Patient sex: M
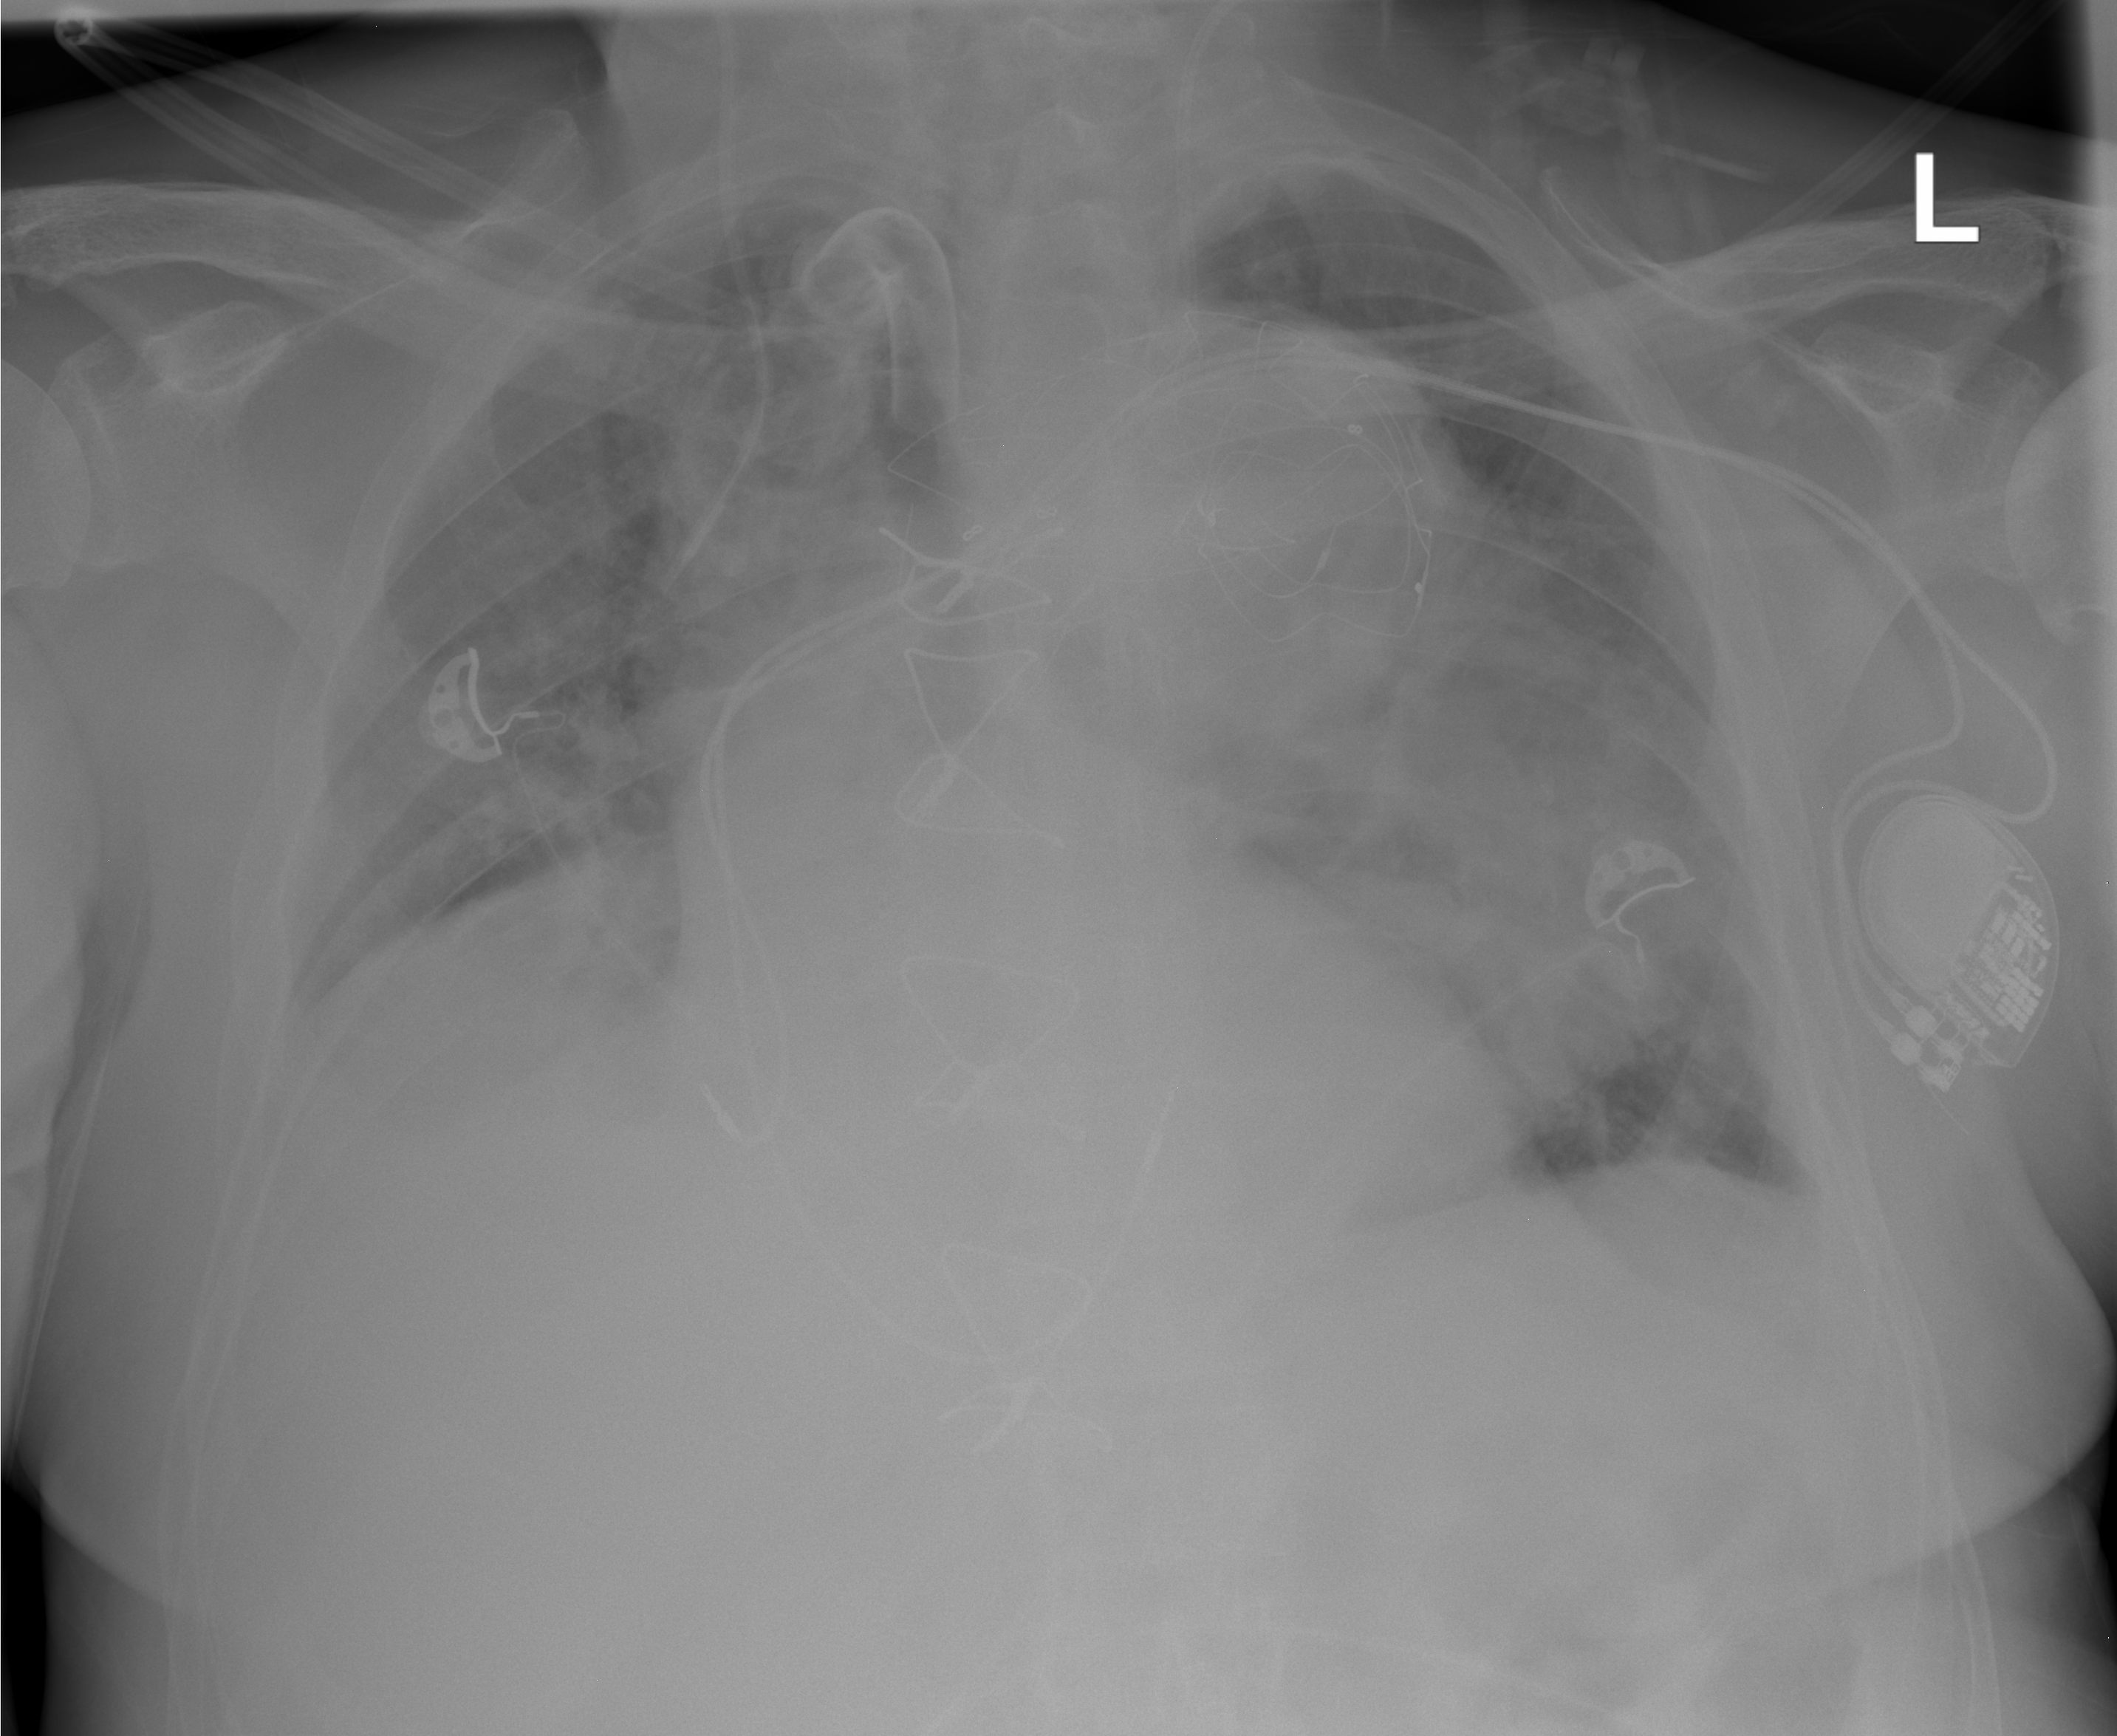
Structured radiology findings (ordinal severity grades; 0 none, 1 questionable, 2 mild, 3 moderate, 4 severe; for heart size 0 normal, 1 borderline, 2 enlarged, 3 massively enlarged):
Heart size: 1
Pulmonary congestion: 2
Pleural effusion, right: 2
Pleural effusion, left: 0
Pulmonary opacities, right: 3
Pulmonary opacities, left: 3
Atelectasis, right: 2
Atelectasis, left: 2